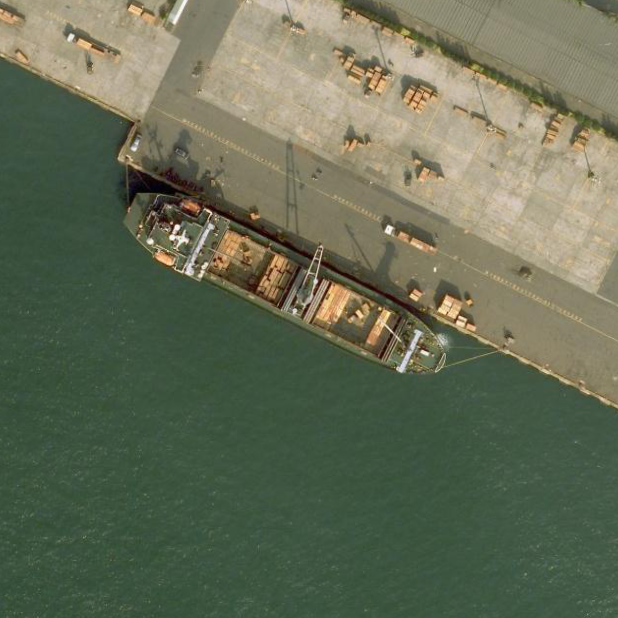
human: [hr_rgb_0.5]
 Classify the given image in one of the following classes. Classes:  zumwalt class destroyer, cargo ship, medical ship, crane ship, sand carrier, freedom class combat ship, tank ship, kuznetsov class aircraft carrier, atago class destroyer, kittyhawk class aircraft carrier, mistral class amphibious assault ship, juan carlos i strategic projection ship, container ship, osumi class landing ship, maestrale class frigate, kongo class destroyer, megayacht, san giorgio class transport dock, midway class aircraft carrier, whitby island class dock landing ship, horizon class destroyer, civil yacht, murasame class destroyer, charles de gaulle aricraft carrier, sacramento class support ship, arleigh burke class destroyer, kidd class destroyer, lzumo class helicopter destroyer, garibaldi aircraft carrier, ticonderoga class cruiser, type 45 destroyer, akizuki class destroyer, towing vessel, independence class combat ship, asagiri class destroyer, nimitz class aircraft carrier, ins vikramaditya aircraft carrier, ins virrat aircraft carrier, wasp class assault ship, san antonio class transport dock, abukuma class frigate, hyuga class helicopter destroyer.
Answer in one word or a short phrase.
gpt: Cargo ship